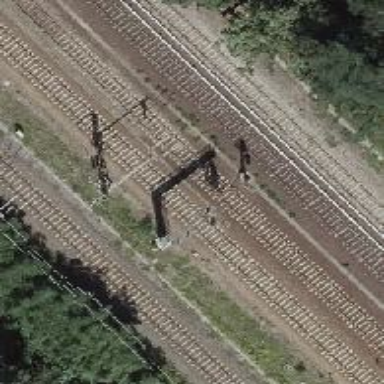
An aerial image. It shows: Railway signal.